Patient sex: M
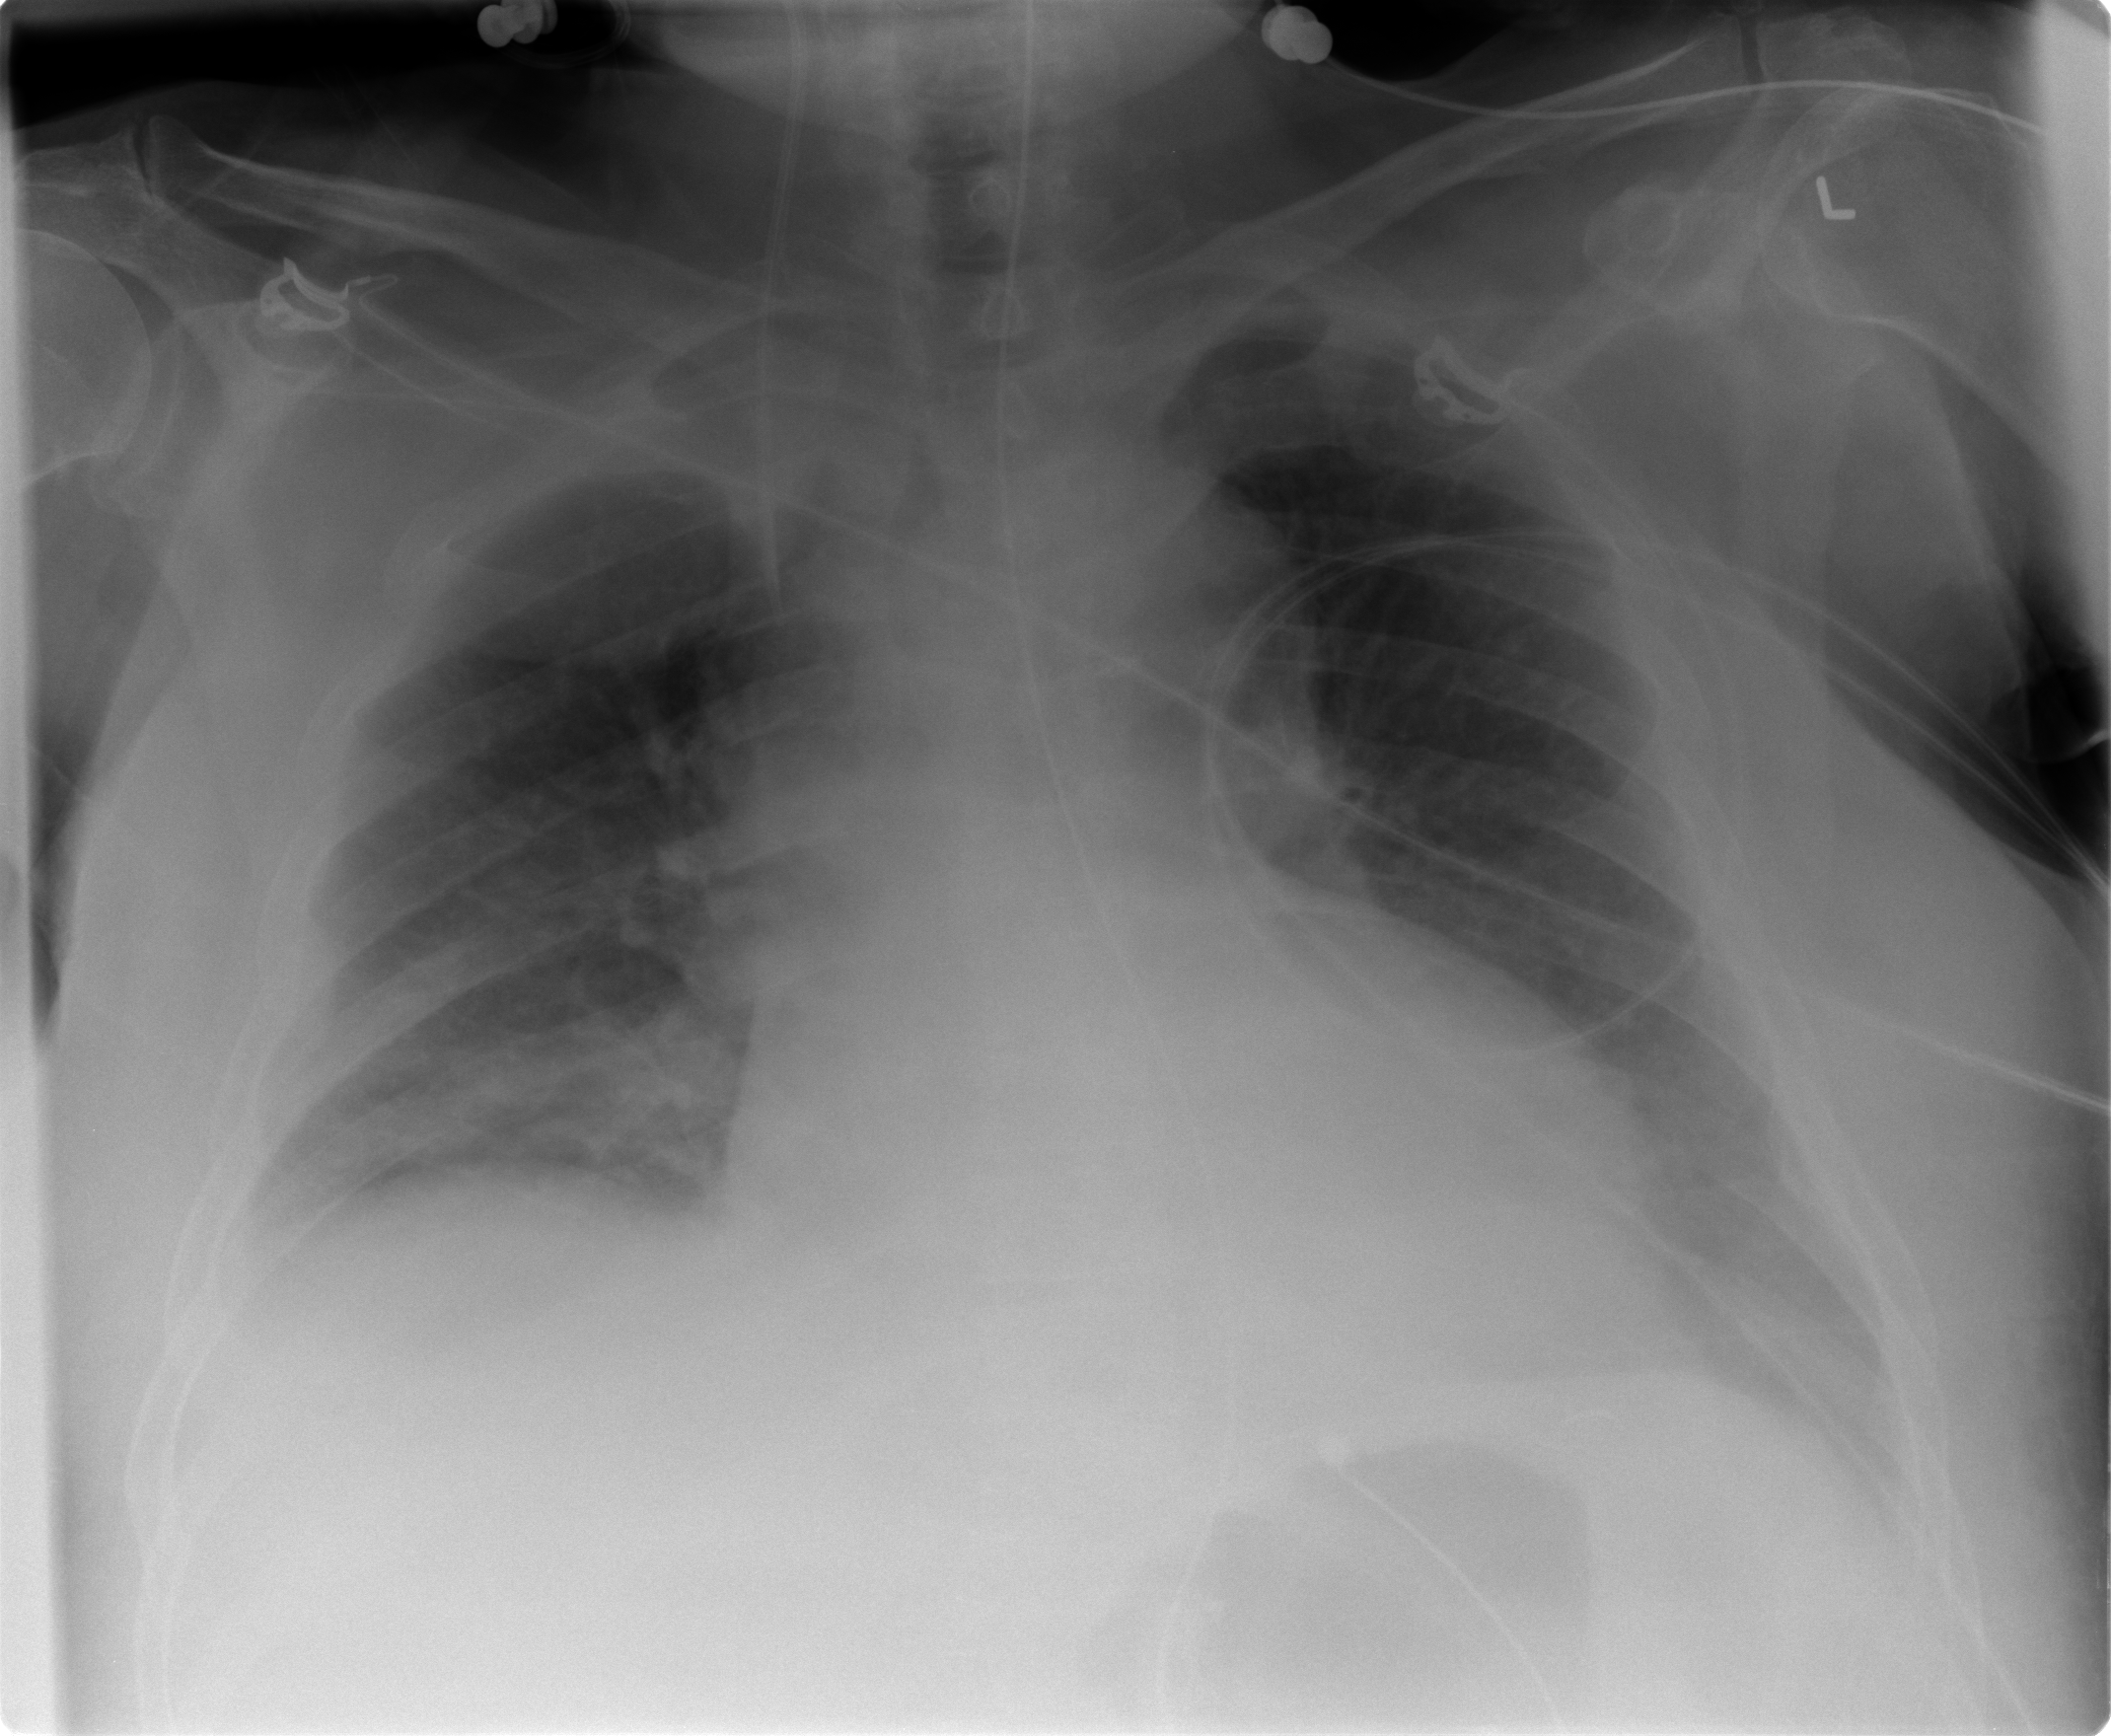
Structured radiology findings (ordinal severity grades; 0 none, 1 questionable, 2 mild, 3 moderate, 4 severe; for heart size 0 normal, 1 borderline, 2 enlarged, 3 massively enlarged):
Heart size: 2
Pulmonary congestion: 2
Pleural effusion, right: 2
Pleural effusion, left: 2
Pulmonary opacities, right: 2
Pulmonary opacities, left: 0
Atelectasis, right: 2
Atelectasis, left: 2